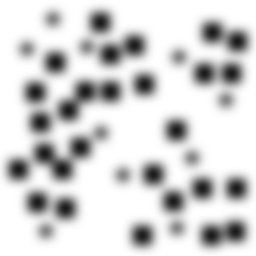
Squares: 28
Triangles: 0
Stars: 10
Total shapes: 38